Question: I have a user who keeps reporting that emails are being read when they are not double clicking them. I have changed disabled "Mark item as read when selection changes" several times only for her to call me back a day or two later because it's happening again. I check the settings and sure enough "Mark item as read when selection changes" is enabled again. Is there a hotkey for this setting I am not aware of? I have tried the registry hack below but it didn't work. The setting was not greyed out and I could still change it
HKEY_CURRENT_USER\SOFTWARE\Policies\Microsoft\Office\xx.0\Outlook\Preferences
Value Type: DWORD
Value Name: previewdontmarkuntilchange
Valued: 1
TL;DR - "Mark item as read when selection changes" keeps getting enabled somehow, anyway to permanently disable it?

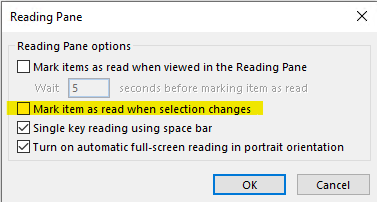
Answer: I removed all add-ins and outlook rules. I'm not sure what was the culprit but doing this has prevented the above from being enabled randomly.